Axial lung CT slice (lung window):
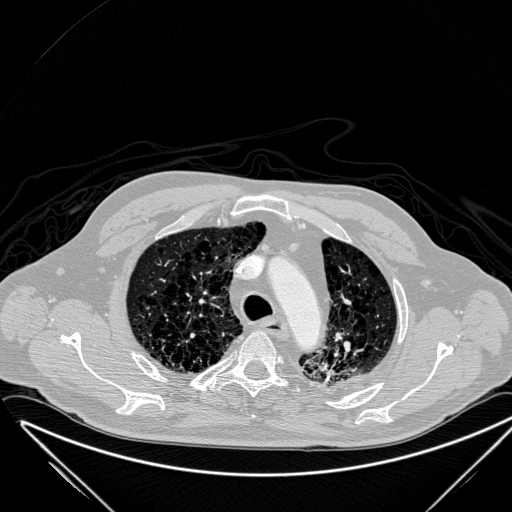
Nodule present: no